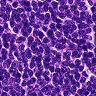
Metastatic tissue present: no